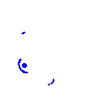
Particle: electron